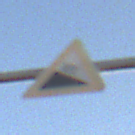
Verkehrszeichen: Gefaelle10
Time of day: SunriseSunset
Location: Outdoor (Nature)
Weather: Clear
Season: NotSpecified
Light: Natural